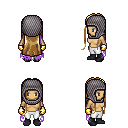
a pixel art fantasy rpg character, female body template, human, tanned skin, maroon tattered cape, white pants, blonde extra-long hairstyle, chain hood, gold gloves, black shoes, four views (front, back, left, right), 2x2 character sprite sheet, small pixel art, hard edges, no anti-aliasing